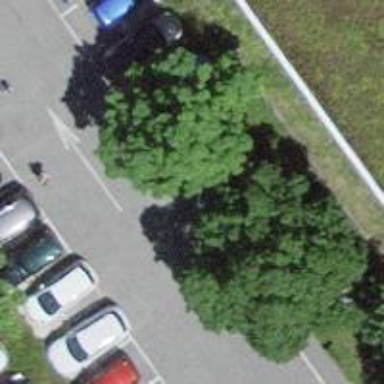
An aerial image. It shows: Avenue lined with broadleaved trees.